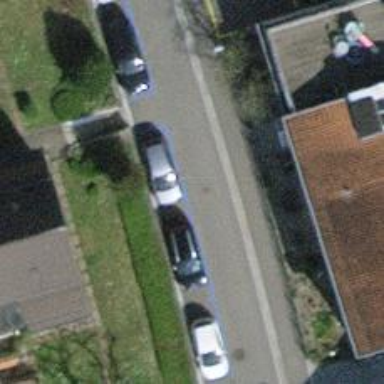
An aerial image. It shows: Residential road with asphalt surface and sidewalk on the left side.